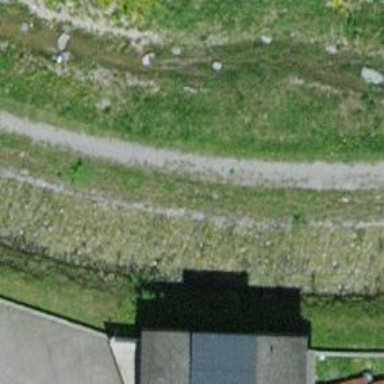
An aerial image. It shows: Gravel path with excellent visibility for trails.